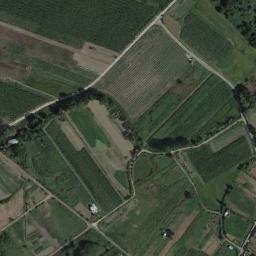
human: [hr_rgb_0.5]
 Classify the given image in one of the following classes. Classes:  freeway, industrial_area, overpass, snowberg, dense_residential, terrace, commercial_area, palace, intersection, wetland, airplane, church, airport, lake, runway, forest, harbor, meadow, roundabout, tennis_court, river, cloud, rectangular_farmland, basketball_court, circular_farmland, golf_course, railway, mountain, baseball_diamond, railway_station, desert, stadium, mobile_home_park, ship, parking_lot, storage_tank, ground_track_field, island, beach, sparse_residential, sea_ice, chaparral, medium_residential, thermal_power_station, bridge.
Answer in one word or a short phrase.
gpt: terrace